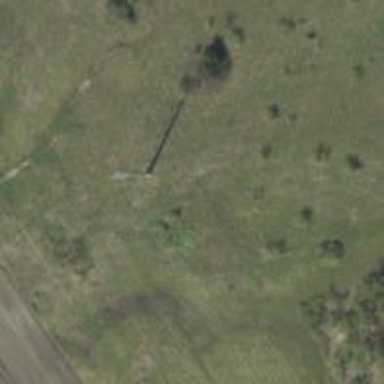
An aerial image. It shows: Power pole.